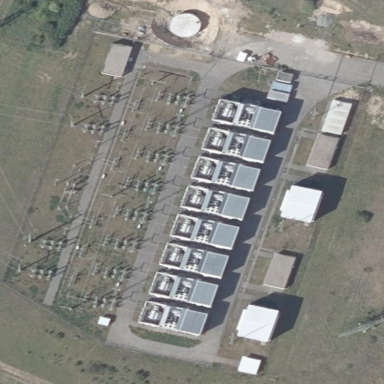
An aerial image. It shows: Outdoor power substation dedicated to traction. It is enclosed by fence.